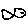
Label: fish